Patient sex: M
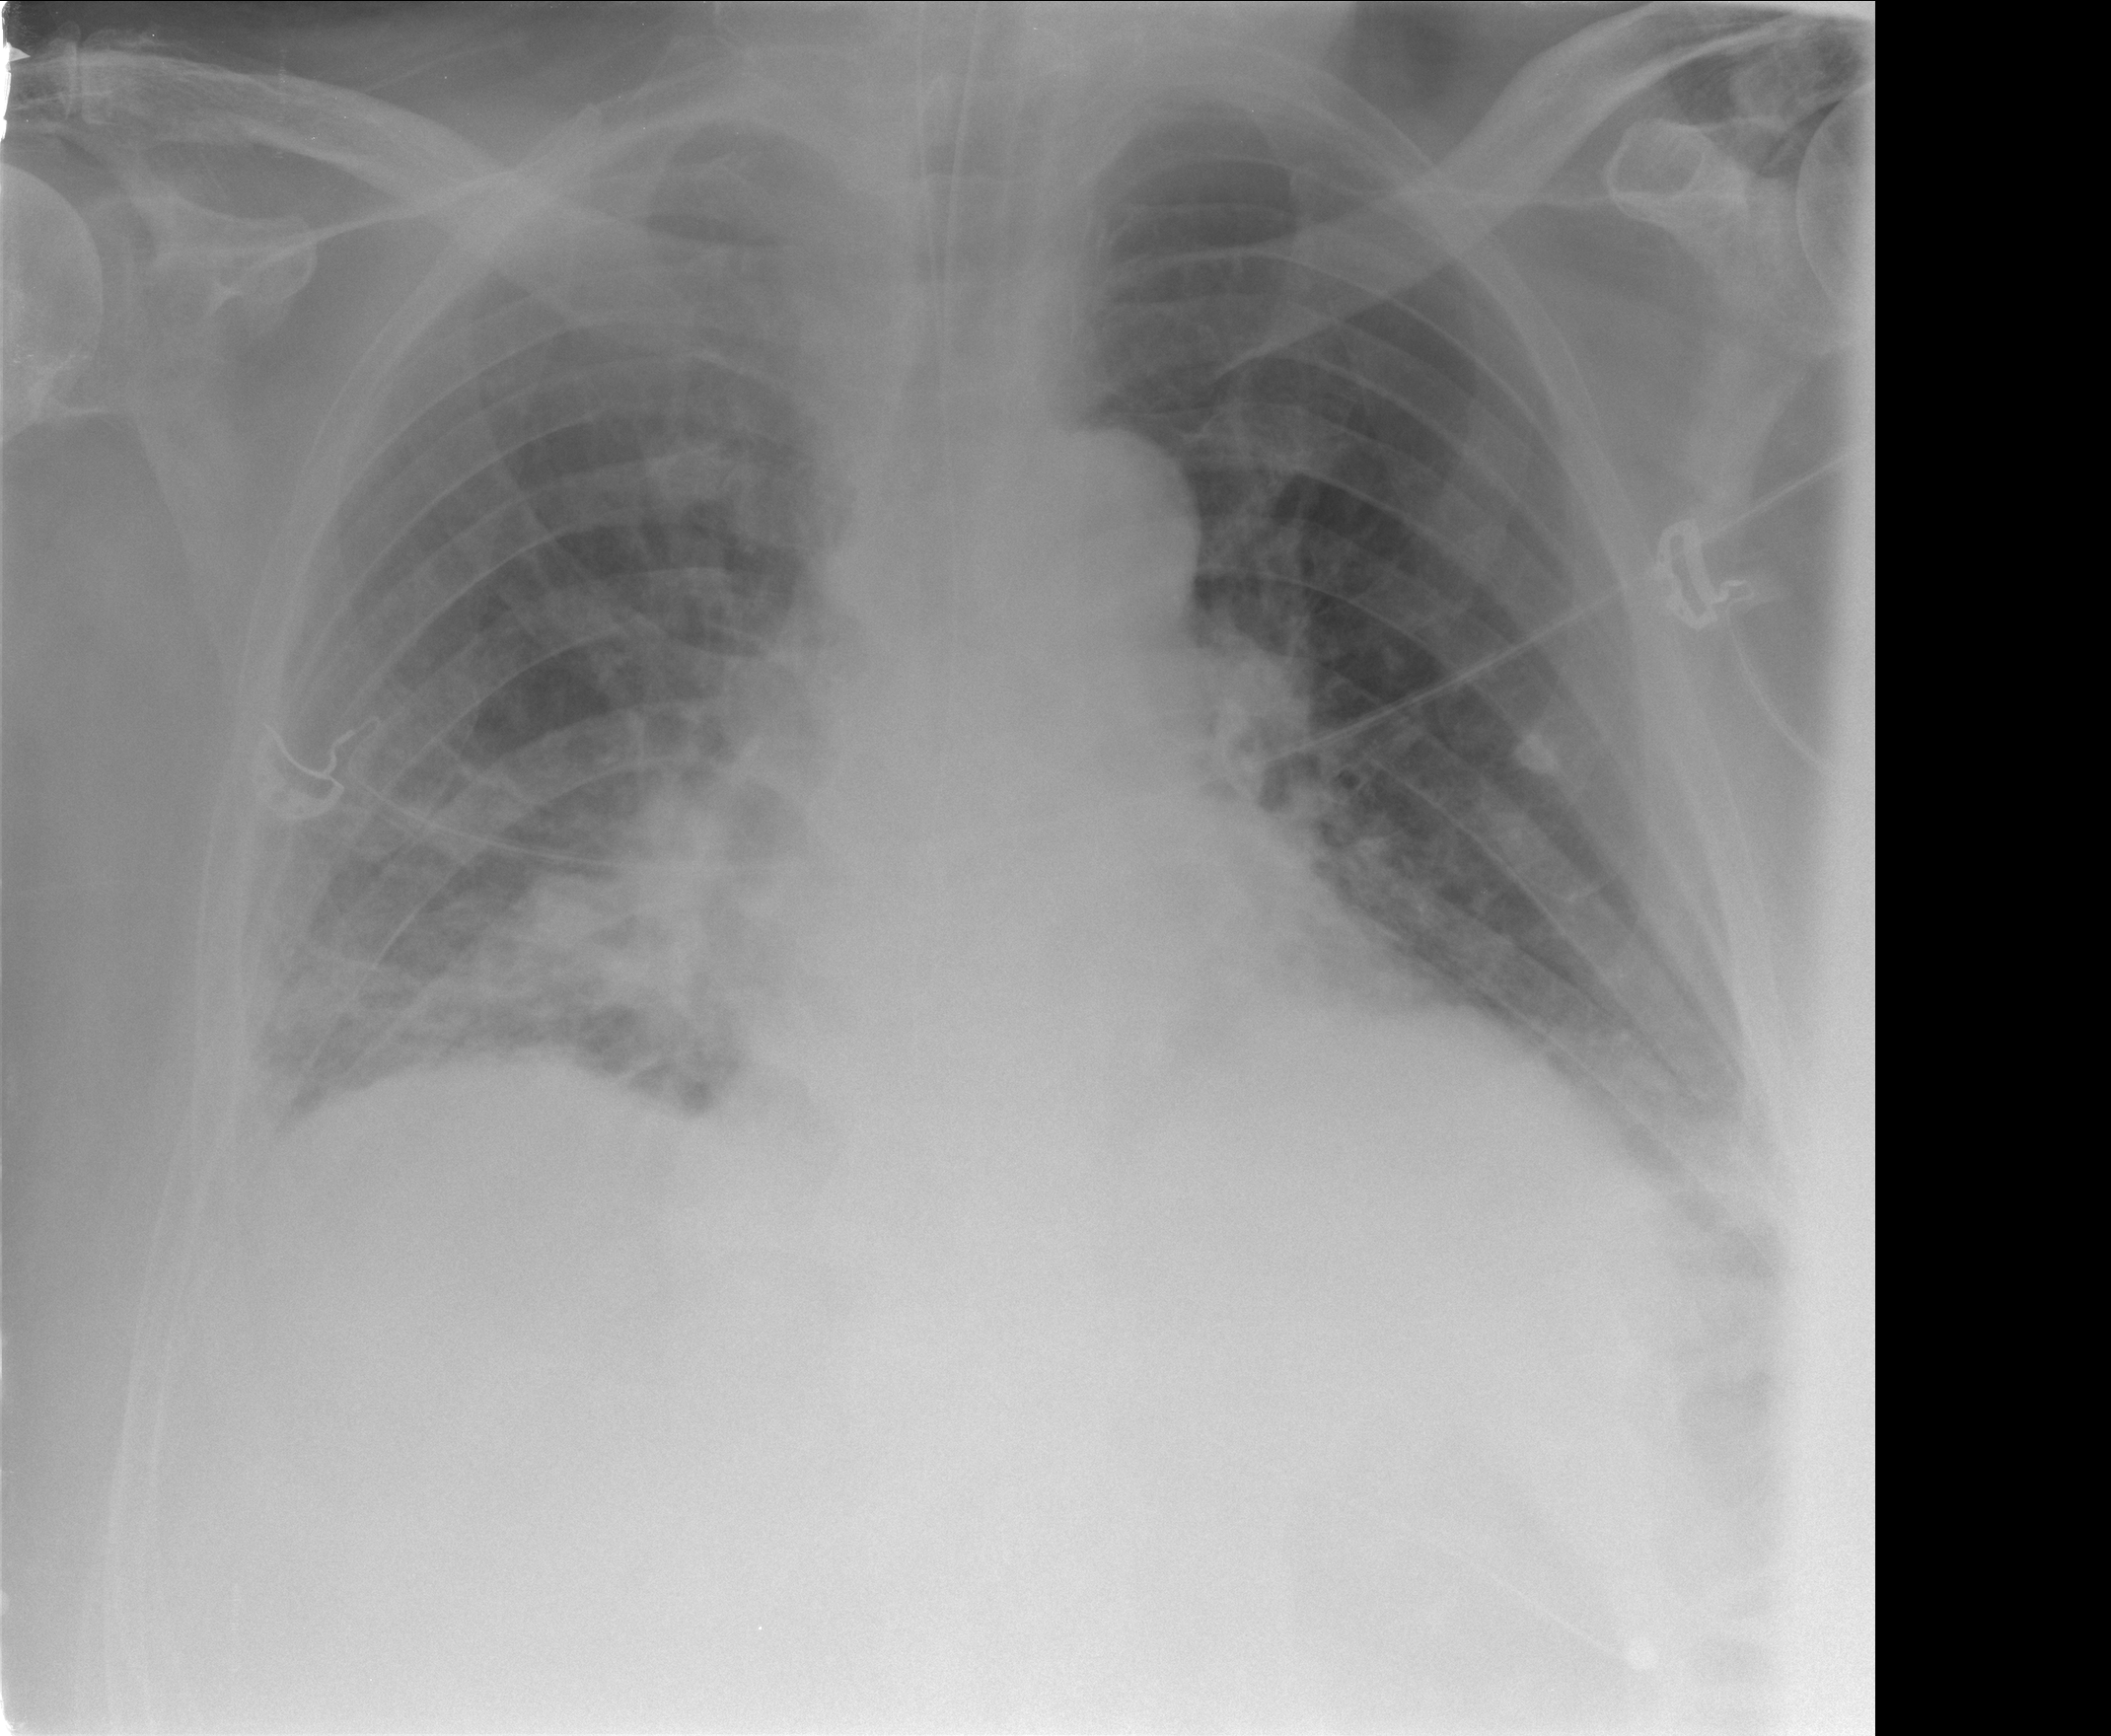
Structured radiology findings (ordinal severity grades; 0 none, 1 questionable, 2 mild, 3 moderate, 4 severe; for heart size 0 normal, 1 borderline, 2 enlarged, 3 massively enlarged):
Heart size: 2
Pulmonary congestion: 2
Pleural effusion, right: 2
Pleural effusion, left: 1
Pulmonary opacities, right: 0
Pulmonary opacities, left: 0
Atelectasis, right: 2
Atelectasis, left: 2